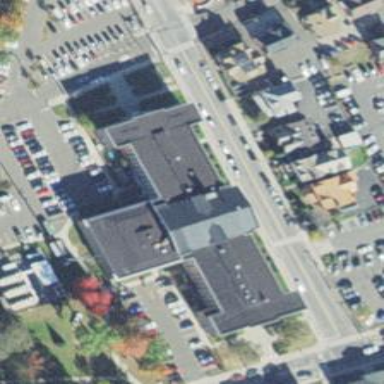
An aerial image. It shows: Government office.